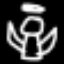
Label: angel